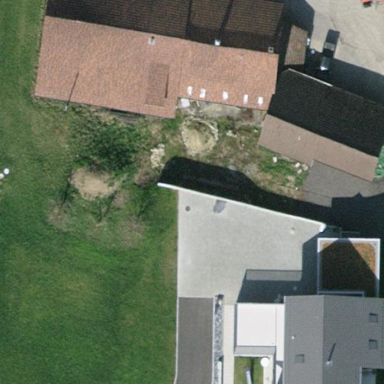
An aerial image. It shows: Detached building with tile roof.